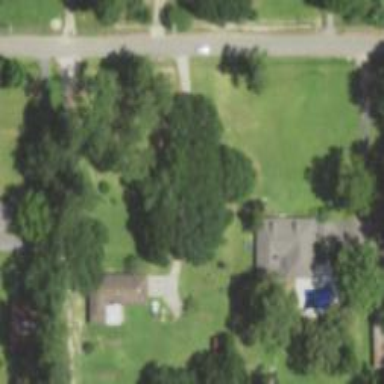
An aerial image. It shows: Driveway.